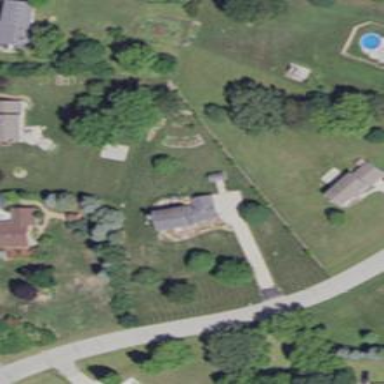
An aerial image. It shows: Driveway.